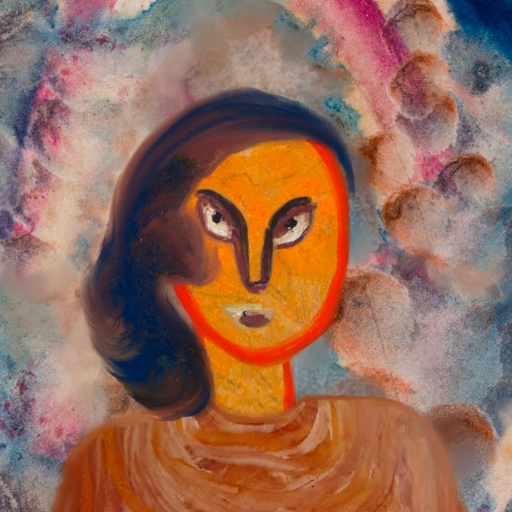
Background: Rupkatha, Head And Neck Front: Sisters, Face Front: After_Raid, Bust: Pious_Lady, Hair Front: Mother_And_Son_Son, Head Accessory: Blank, Second Necklace: Blank, Necklace: Blank, Baby: Blank